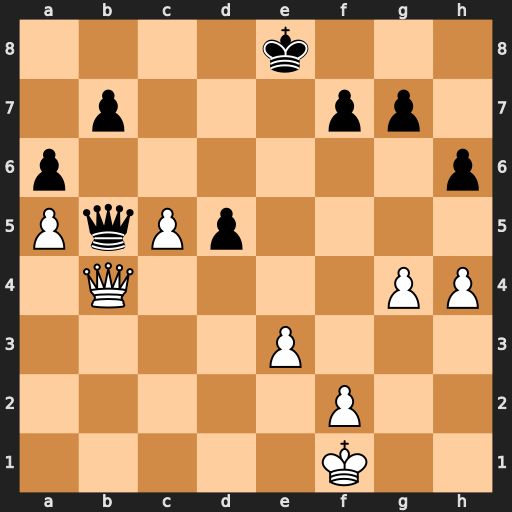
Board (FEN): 4k3/1p3pp1/p6p/PqPp4/1Q4PP/4P3/5P2/5K2
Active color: w
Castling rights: -
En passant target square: -
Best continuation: Qxb5+ axb5 c6 bxc6 a6